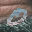
Label: 0